Question: I have two overlayed rectangles:

I'm trying to fade them out uniformly as if they were one object.
The problem:
When I animate their opacity from 1 to 0, the top rectangle becomes transparent and reveals the edges of the rectangle beneath it.
Here is my code:
'''
var paper = Raphael(50,50,250,350)
var rect = paper.rect (20,40,200,200).attr({"fill":"red","stroke":"black"})
var rect2 = paper.rect (100,140,200,200).attr({"fill":"red","stroke":"black"})
var set=paper.set()
set.push(rect)
set.push(rect2)
set.click(function () {fadeOut()})
function fadeOut() {
rect.animate({"opacity":0},3000)
rect2.animate({"opacity":0},3000)
setTimeout(function () {
rect.attr({"opacity":1})
rect2.attr({"opacity":1})
},3100)
}
'''
When the set is clicked, the rectangles fade out in 3 seconds. (look at the red rectangles in my fiddle, it will clarify my problem)
<URL>
In my fiddle I also create a similar looking green path that performs the fade out CORRECTLY.
I can I achieve the same type of fadeout with multiple objects?
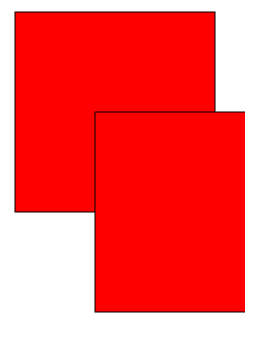
Answer: I think this is quite difficult in Raphael alone.
Few options spring to mind. Don't use Raphael, use something like Snap, put them in a group and change opacity in the group.
'''
var g = paper.g(rect, rect2);
g.click(function () { fadeOut( this )} )
function fadeOut( el ) {
el.animate({"opacity":0},3000)
setTimeout(function () {
el.attr({"opacity":1})
},3100)
}
'''
<URL>
However, you may be tied to Raphael, which makes things a bit tricky, as it doesn't support groups. You could place an 'blank' object over it (which matches same as background) and animate its opacity in the opposite way, like this..(note the disabling of clicks on top object in css)
'''
var rectBlank = paper.rect(18,20,250,330).attr({ fill: 'white', stroke: "white", opacity: 0 });
var set=paper.set()
....
rectBlank.animate({"opacity":1},3000)
'''
<URL>
Otherwise I think you may need to use a filter, which may help a bit. <URL>